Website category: camera
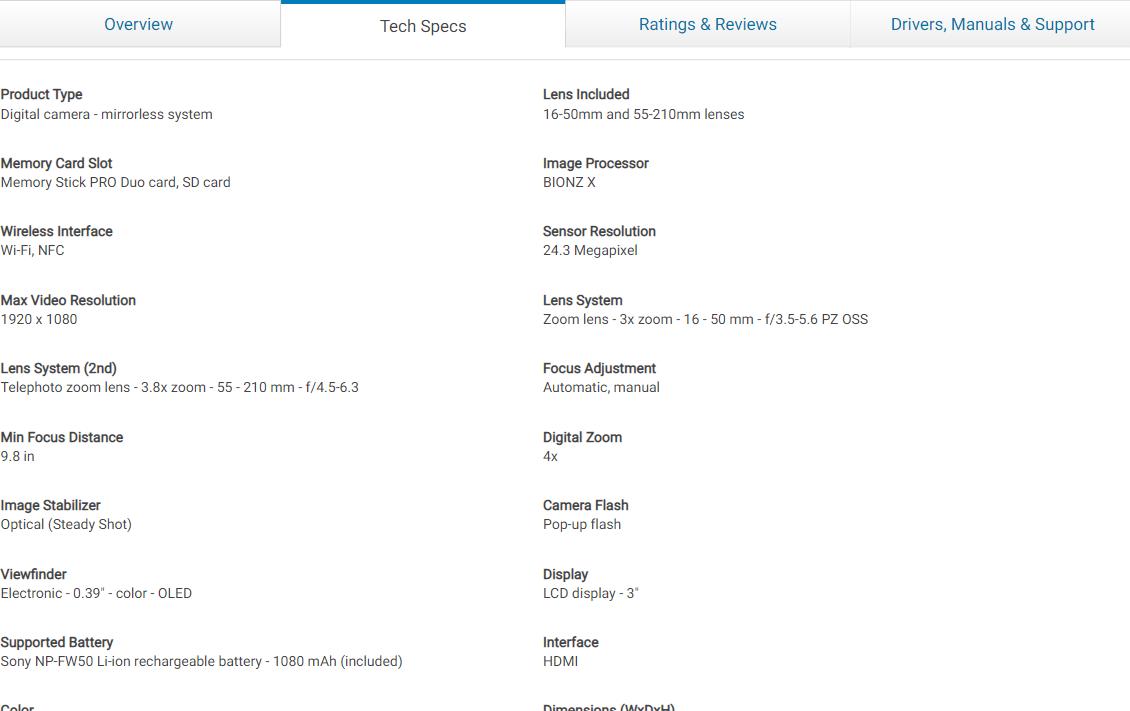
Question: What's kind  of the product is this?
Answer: Digital camera - mirrorless system

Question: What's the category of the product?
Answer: Digital camera - mirrorless system

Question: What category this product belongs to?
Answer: Digital camera - mirrorless system

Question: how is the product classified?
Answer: Digital camera - mirrorless system

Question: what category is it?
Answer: Digital camera - mirrorless system

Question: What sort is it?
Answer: Digital camera - mirrorless system

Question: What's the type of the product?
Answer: Digital camera - mirrorless system

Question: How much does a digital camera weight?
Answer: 10.05 oz

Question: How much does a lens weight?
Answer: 10.05 oz

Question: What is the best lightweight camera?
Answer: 10.05 oz

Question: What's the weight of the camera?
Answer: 10.05 oz

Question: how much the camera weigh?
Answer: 10.05 oz

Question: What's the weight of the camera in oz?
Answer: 10.05 oz

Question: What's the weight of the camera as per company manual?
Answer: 10.05 oz

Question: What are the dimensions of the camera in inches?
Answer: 4.7 in x 1.8 in x 2.6 in

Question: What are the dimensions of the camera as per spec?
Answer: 4.7 in x 1.8 in x 2.6 in

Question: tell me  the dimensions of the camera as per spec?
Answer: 4.7 in x 1.8 in x 2.6 in

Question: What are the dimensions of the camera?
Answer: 4.7 in x 1.8 in x 2.6 in

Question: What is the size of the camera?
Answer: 4.7 in x 1.8 in x 2.6 in

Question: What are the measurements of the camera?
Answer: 4.7 in x 1.8 in x 2.6 in

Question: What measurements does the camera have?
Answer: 4.7 in x 1.8 in x 2.6 in

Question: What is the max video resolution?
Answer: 1920 x 1080

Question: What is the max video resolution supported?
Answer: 1920 x 1080

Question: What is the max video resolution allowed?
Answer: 1920 x 1080